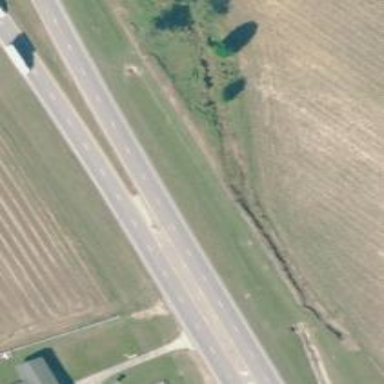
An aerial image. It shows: Trunk highway.